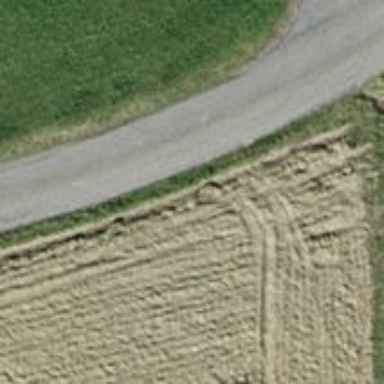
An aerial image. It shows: Pebblestone track with grade2 tracktype.